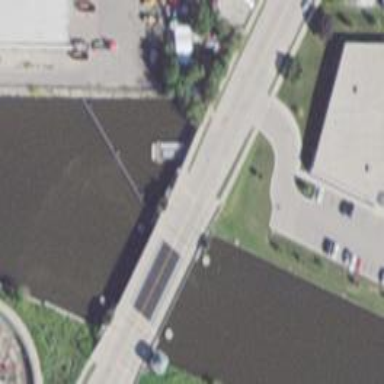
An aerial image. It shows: Bascule movable bridge on footway.